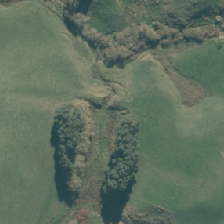
Land cover: lake_pond